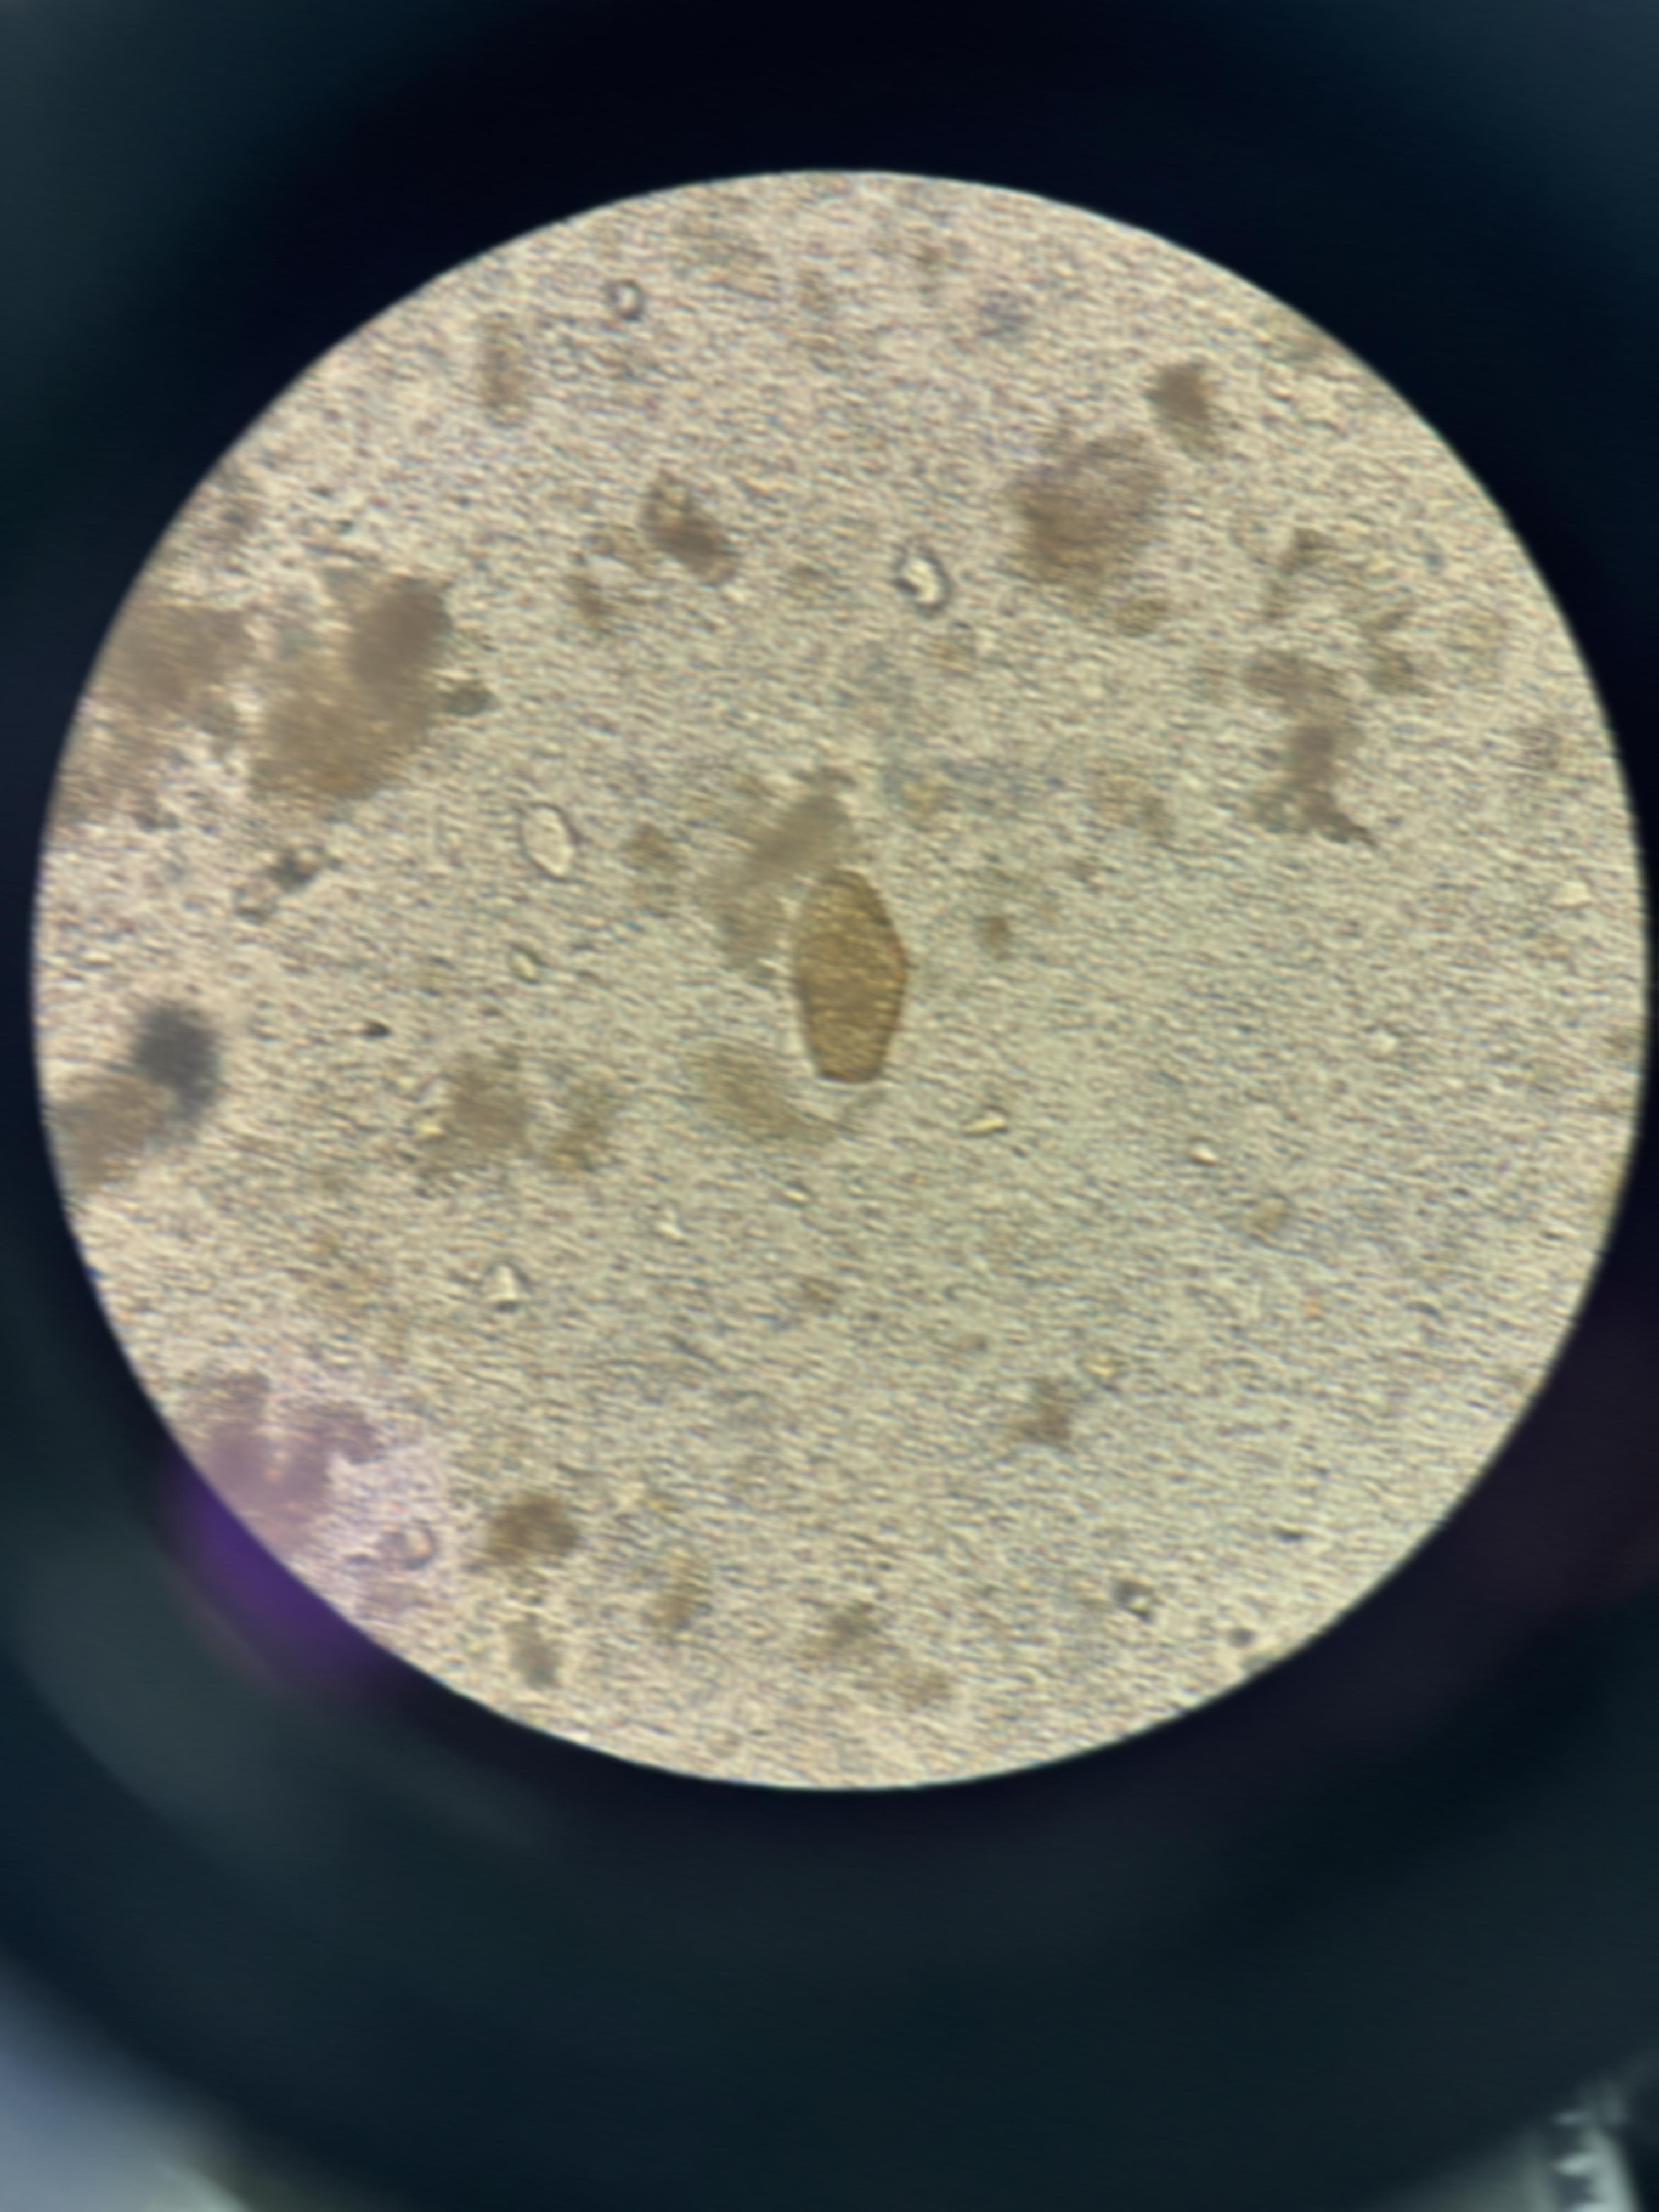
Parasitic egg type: Paragonimus spp